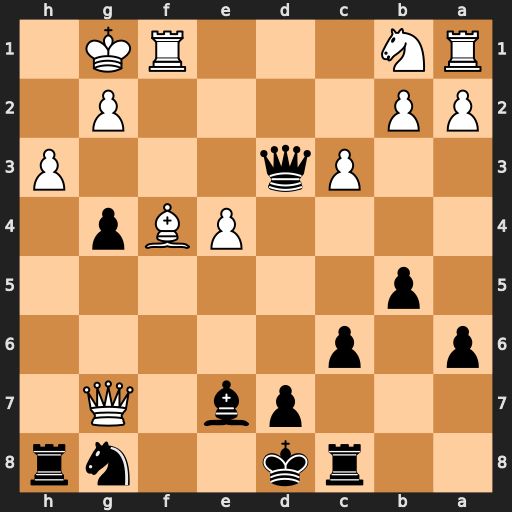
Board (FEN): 2rk2nr/3pb1Q1/p1p5/1p6/4PBp1/2Pq3P/PP4P1/RN3RK1
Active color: b
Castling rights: -
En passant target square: -
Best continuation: Bc5+ Rf2 Qxe4 Qg5+ Qe7